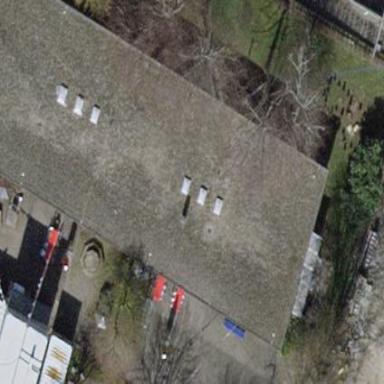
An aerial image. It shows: School building.